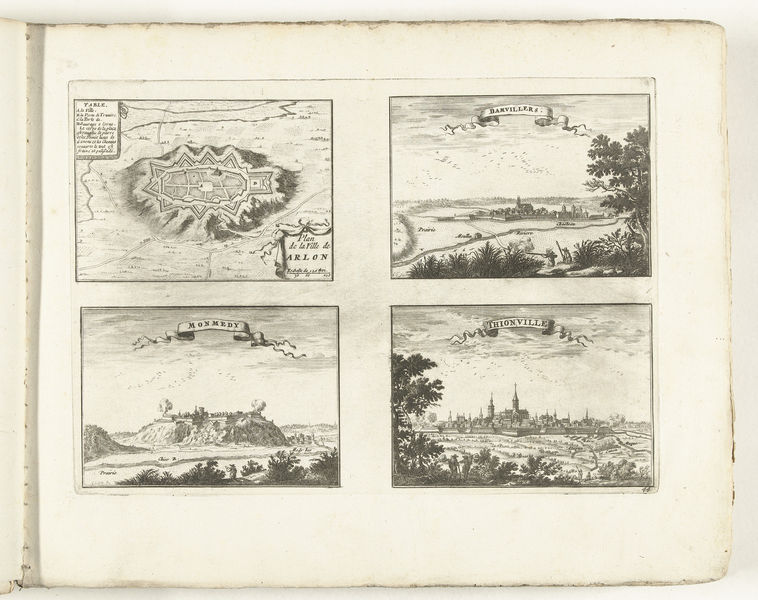
Titel: Gezichten op Arlon, Damvillers, Montmédy en Thionville, ca. 1702
Künstler: Laurens Scherm
Standort: Amsterdam
Institution: Rijksmuseum
Schlagwörter: black, old, print, sky, tree, building, field, hill, hills, landscape, ocean, sea, water, houses, island, tower, trees, village, bushes, plants, drawing, paper, black and white, castle, illustration, sketch, flag, town, person, banners, city, flags, fort, plan, buildings, map, pencil, postcard, book, travel, four, dutch, port, comic, text, words, banner, geography, tress, title, panels, parchment, printmaking, cities, mulitples, grounds, plateau, towns, theme, birds eye view, thionville, monmedy, arlon, fortece, darvillers, estates, lands, churck, map], dtrees, mondedy, amourment, mountaion, titl, banier